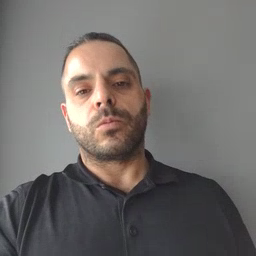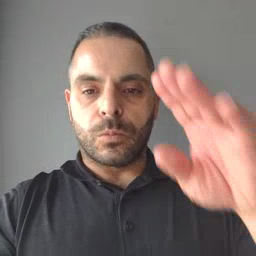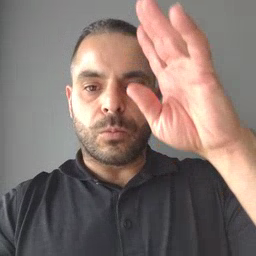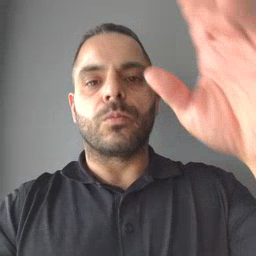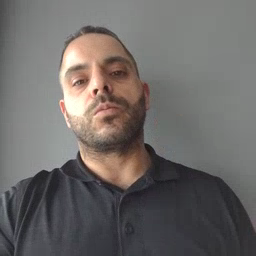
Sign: pretend